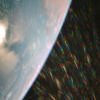
Label: sunburn